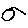
Label: circle